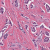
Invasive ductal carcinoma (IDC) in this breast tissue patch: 1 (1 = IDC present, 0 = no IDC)